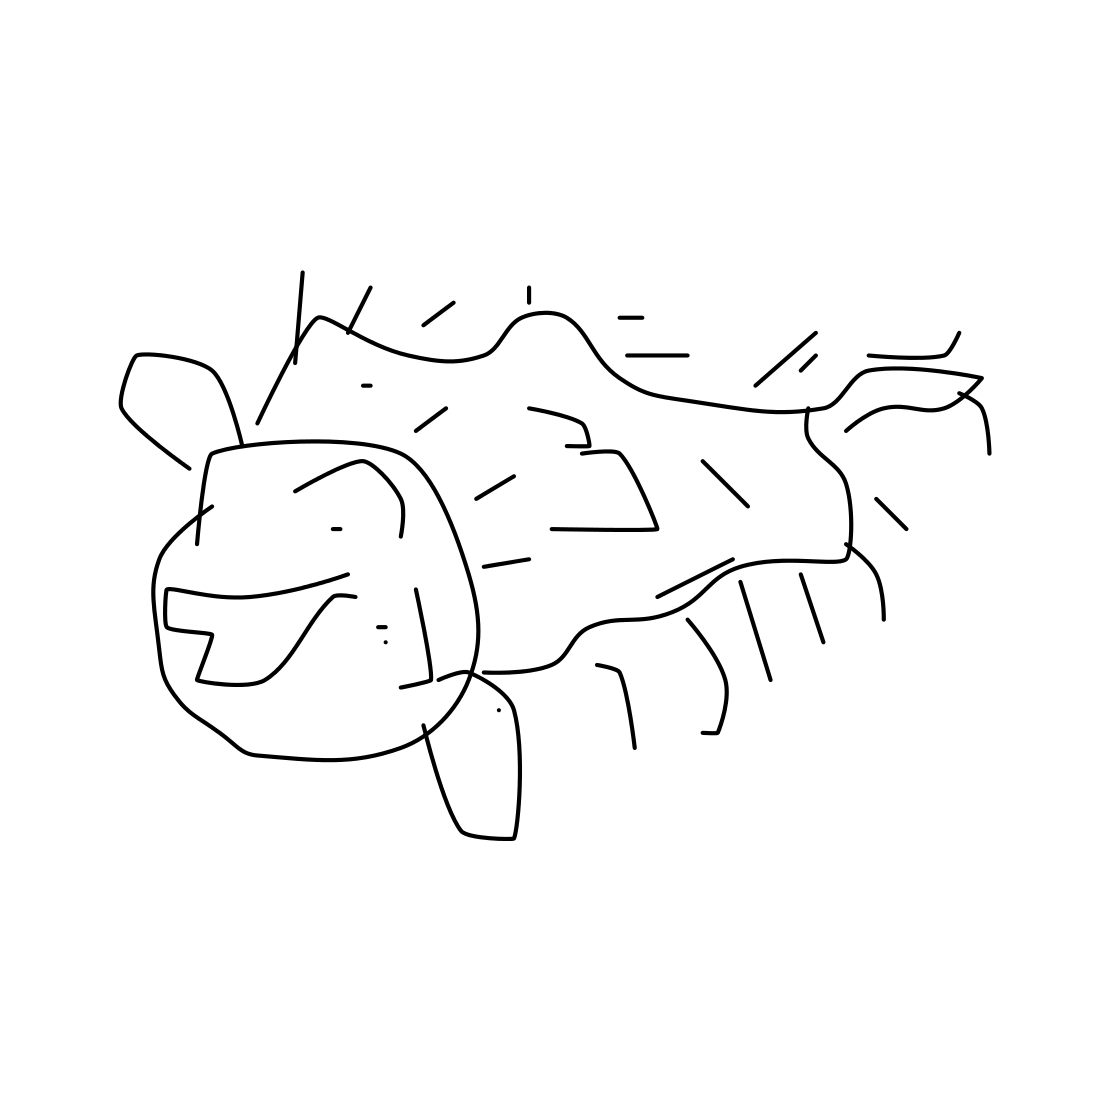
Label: panda